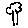
Label: tree